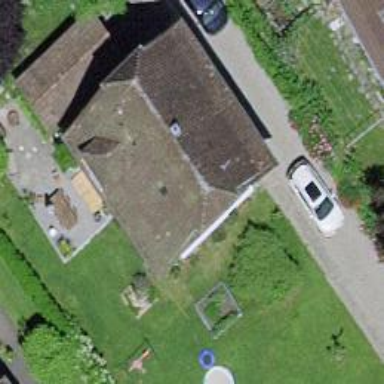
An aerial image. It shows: House with half-hipped roof shape.